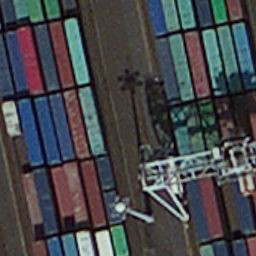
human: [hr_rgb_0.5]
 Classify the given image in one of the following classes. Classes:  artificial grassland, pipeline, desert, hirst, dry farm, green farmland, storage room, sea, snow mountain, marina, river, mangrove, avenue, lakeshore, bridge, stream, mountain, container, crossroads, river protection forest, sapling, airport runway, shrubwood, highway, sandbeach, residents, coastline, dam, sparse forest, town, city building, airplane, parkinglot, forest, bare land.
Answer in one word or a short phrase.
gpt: container